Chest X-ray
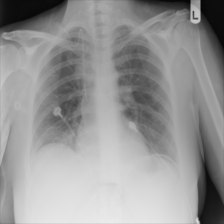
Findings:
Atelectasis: negative
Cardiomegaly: negative
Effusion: negative
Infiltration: negative
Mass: negative
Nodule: negative
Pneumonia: negative
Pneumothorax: negative
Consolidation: negative
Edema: negative
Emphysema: negative
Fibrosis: negative
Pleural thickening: negative
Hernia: negative